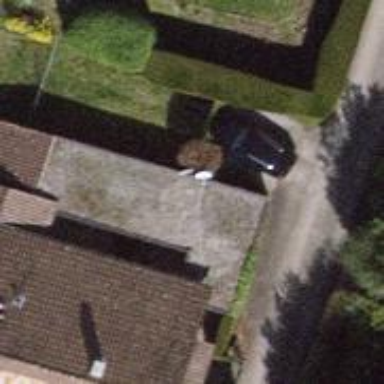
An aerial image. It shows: Driveway leading to service road.